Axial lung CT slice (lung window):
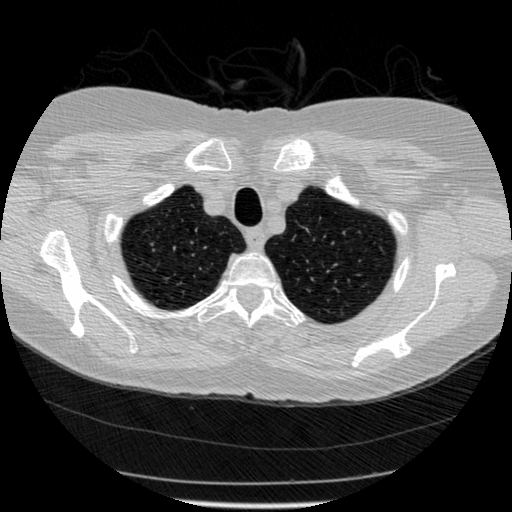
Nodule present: no